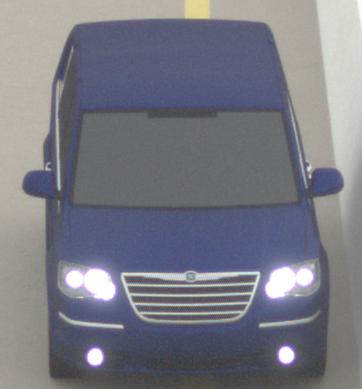
Make: Chrysler
Model: Grand Voyager 3.8
Detailed model: Grand Voyager
Model produced from: 2008/03
Model produced until: 2010/12
Doors: 5
Color: blue
Road condition: dry road
Daytime: morning or afternoon
Contrast: low contrast